Chest X-ray. View position: PA
Patient age: 53
Patient sex: F
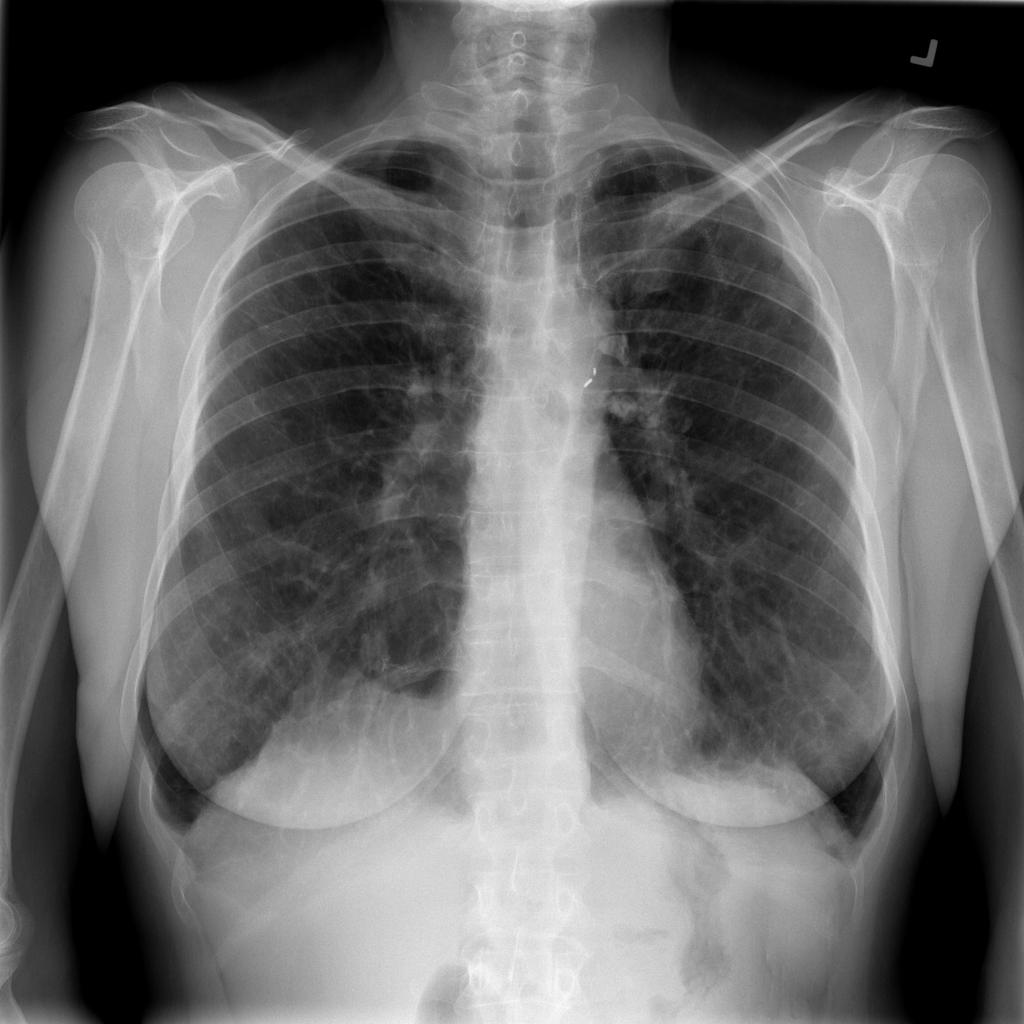
Finding: Pneumothorax